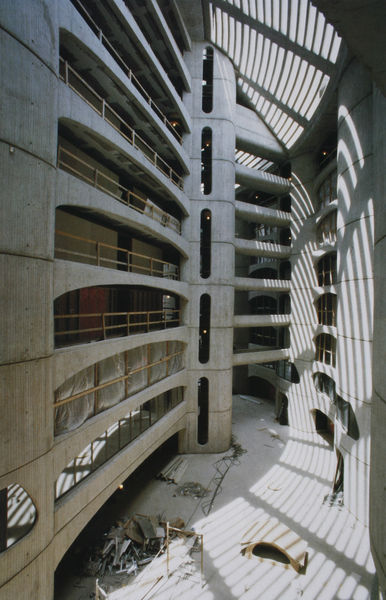
Titel: Innenansicht
Künstler: Bertrand Goldberg
Standort: Chicago
Institution: River City
Schlagwörter: dunkel, schatten, weiß, braun, fenster, glas, grau, hell, holz, licht, schwarz, dach, gebäude, haus, rot, wand, architektur, stein, spiegelung, brüstung, sonne, interieur, rund, bogen, fassade, hof, beleuchtung, schutt, treppe, reflexe, widerschein, streifen, geländer, galerie, foto, fotografie, photographie, bögen, gang, gerüst, balustrade, beton, kabel, photo, farbfoto, sonnenschein, treppenhaus, etagen, geschosse, ballustrade, stockwerke, aufnahme, bau, raster, gallerie, gerippe, bauschutt, baustelle, gänge, garage, jalousien, rohbau, schacht, gerümpel, müll, plane, parkhaus, lamellen, schrott, sichtbeton, bauplane, hochgarage, lichtschlitze, photophotographie